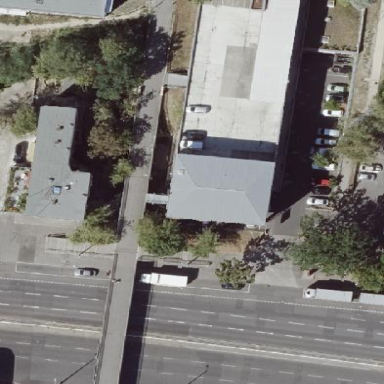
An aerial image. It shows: Building part with flat roof.